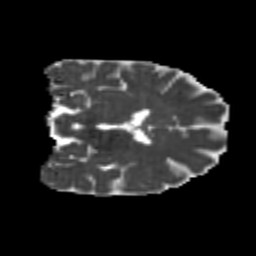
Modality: MD
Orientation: coronal
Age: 24
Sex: female
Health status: healthy
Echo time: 0.074 s